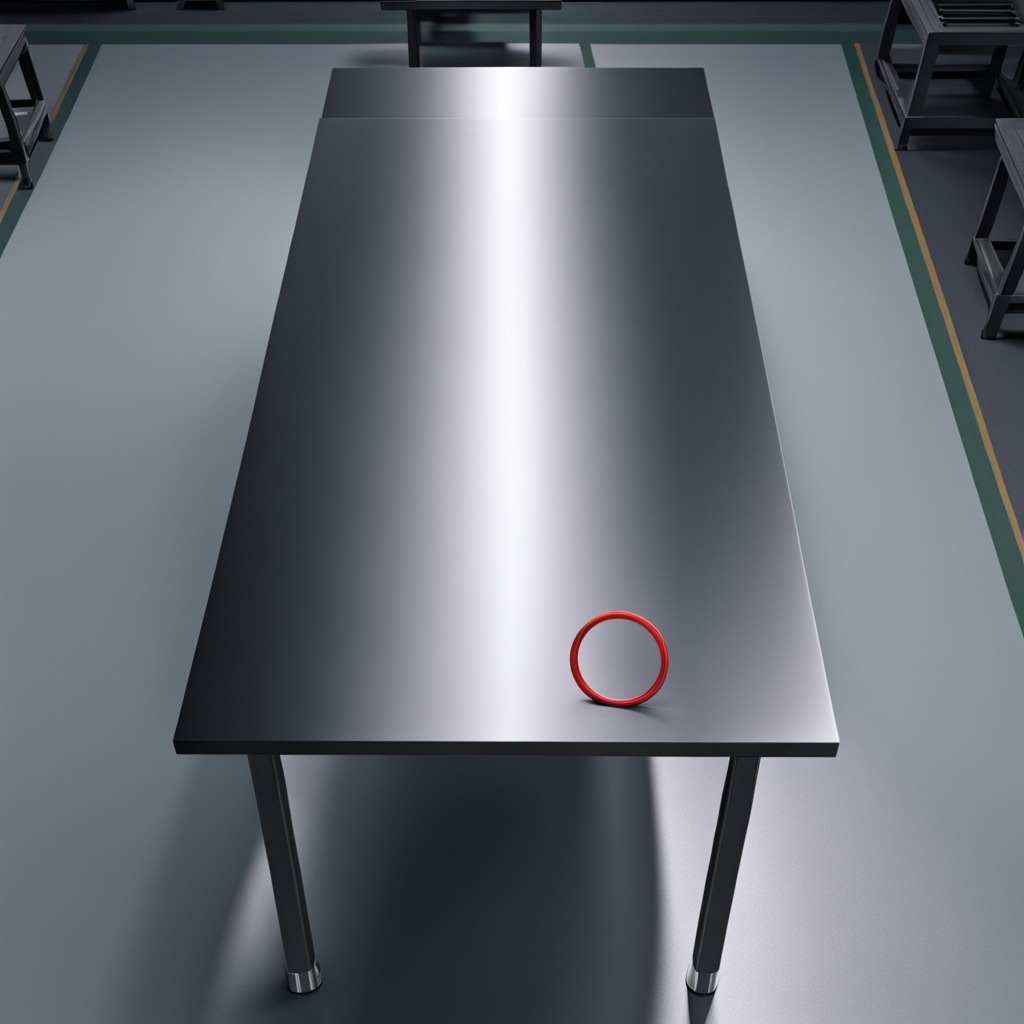
A rubber O-ring is lying on the tabletop.